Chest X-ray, AP view. Patient: 53 years old, sex F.
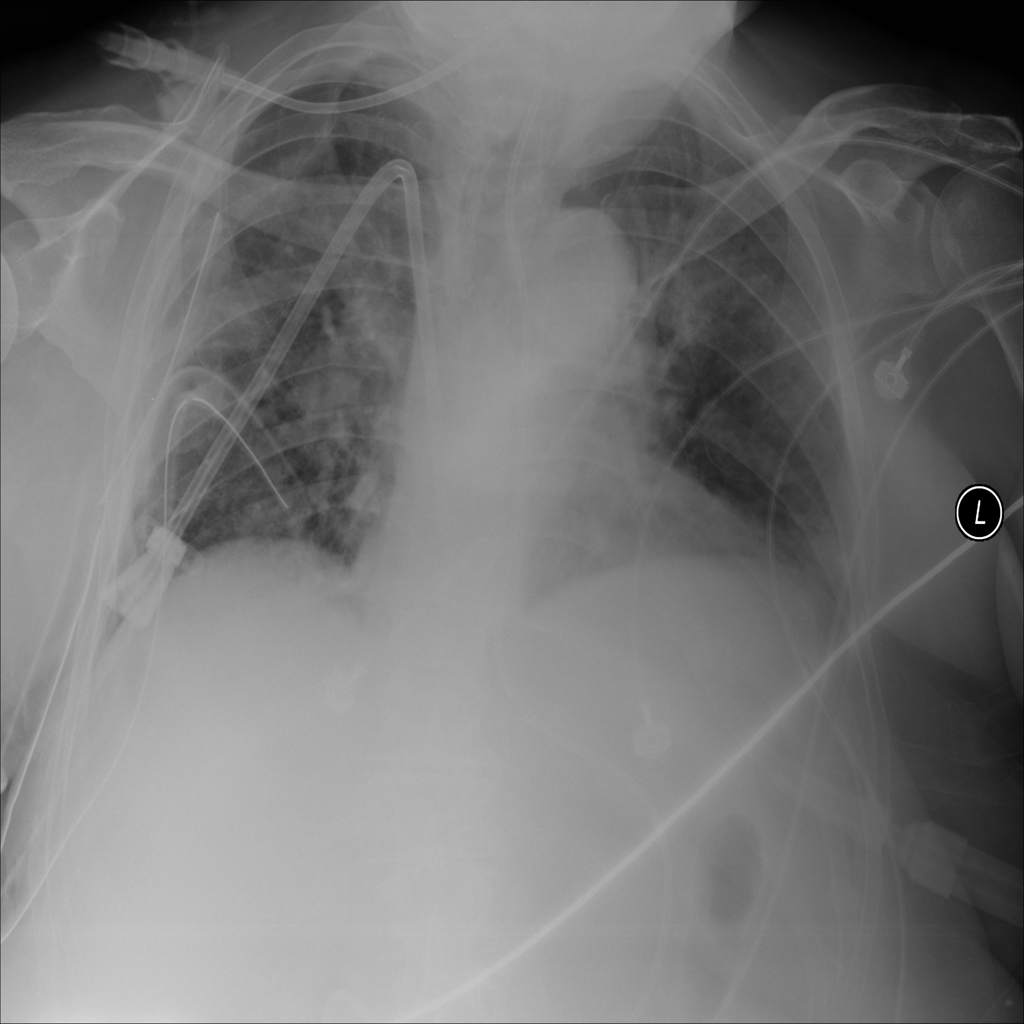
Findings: Pneumothorax